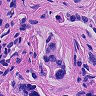
Metastatic tissue present: yes